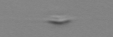
Label: Cylindrotheca_morphotype1